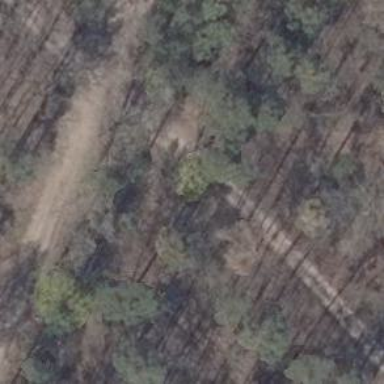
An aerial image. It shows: Dirt track road with grade 3 tracktype.